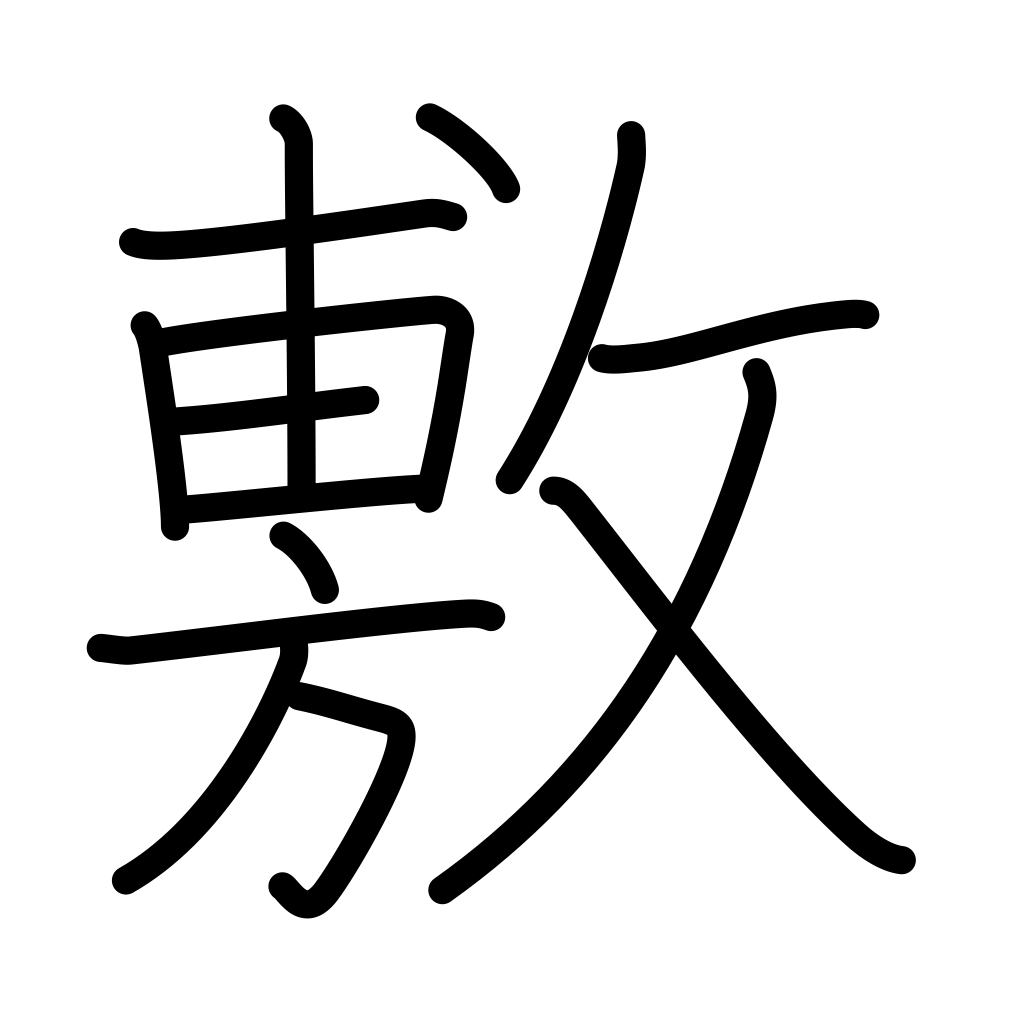
Meaning: spread, pave, sit, promulgate